Question: I saw an amazing border effect on a website, and I'm wondering how the effect is achieved best. It's a seperator between navigation items in a vertical list:

I will choose the best answer based on the cross-browser compatibilty (and as non-hacky as possible).
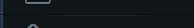
Answer: <URL>
You may have to mess with it depending on what you want to put inside you list! If you want to change the color of the glow, you can just alter the colors in the gradient. <URL>
HTML:
'''
<ul>
<li></li>
<li></li>
<li></li>
<li></li>
</ul>
'''
CSS:
'''
ul {
list-style: none;
width: 200px;
}
li {
background: rgb(30,30,30);
text-align: center;
height: 40px;
color: rgb(140,140,140);
border-bottom: 1px solid black;
}
li:after {
content: '';
display: block;
position: relative;
top: 41px;
height: 1px;
background: #1e1e1e; /* Old browsers */
background: -moz-linear-gradient(left, #1e1e1e 0%, #757575 50%, #1e1e1e 100%); /* FF3.6+ */
background: -webkit-gradient(linear, left top, right top, color-stop(0%,#1e1e1e), color-stop(50%,#757575), color-stop(100%,#1e1e1e)); /* Chrome,Safari4+ */
background: -webkit-linear-gradient(left, #1e1e1e 0%,#757575 50%,#1e1e1e 100%); /* Chrome10+,Safari5.1+ */
background: -o-linear-gradient(left, #1e1e1e 0%,#757575 50%,#1e1e1e 100%); /* Opera 11.10+ */
background: -ms-linear-gradient(left, #1e1e1e 0%,#757575 50%,#1e1e1e 100%); /* IE10+ */
background: linear-gradient(to right, #1e1e1e 0%,#757575 50%,#1e1e1e 100%); /* W3C */
filter: progid:DXImageTransform.Microsoft.gradient( startColorstr='#1e1e1e', endColorstr='#1e1e1e',GradientType=1 ); /* IE6-9 */
}
'''